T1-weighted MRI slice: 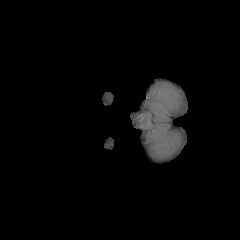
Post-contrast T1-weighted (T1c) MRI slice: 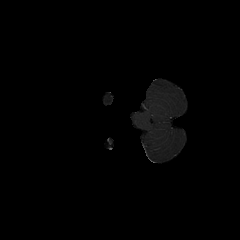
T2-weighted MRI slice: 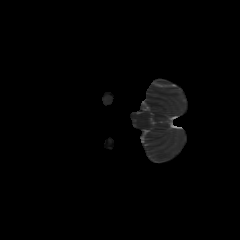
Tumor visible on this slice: no